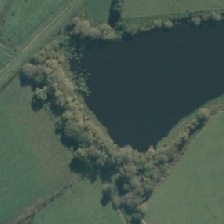
Land cover: lake_pond